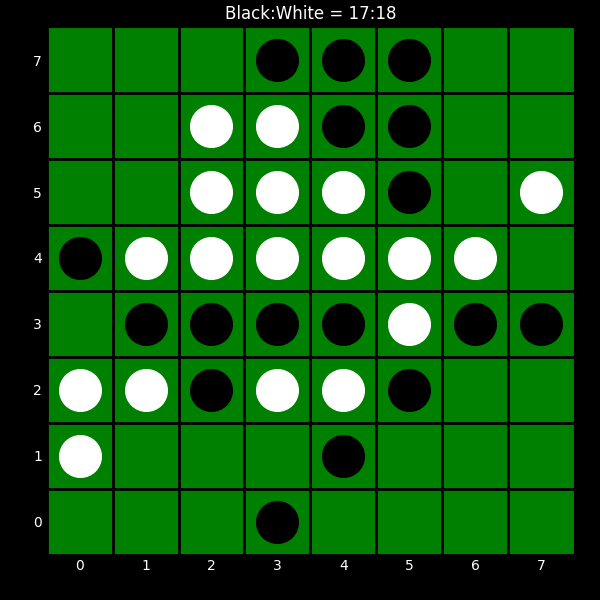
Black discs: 17
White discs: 18